Field crop: maize
Growth stage: 1
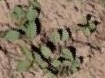
Species: convolvulus